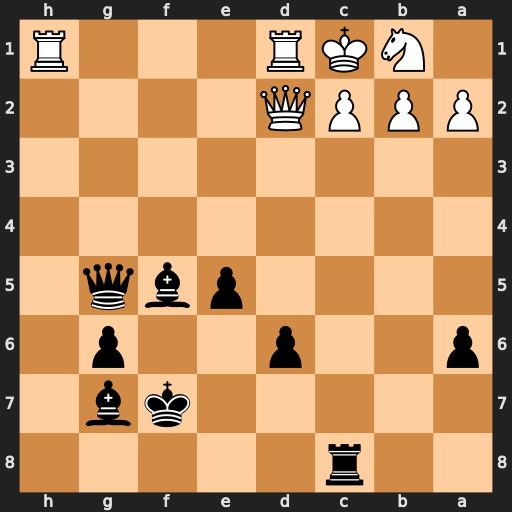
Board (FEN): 2r5/5kb1/p2p2p1/4pbq1/8/8/PPPQ4/1NKR3R
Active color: b
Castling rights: -
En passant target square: -
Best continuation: Rxc2#